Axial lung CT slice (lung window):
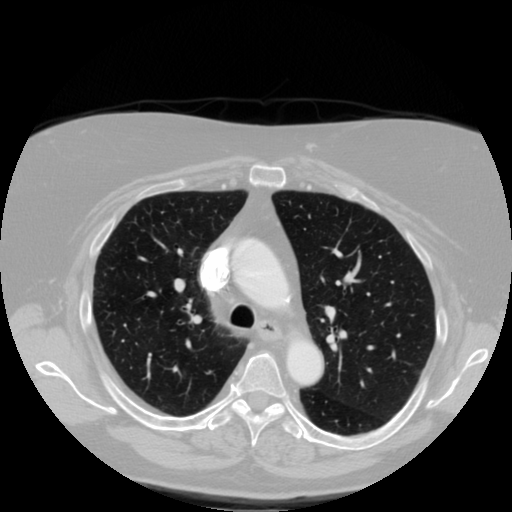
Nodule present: no